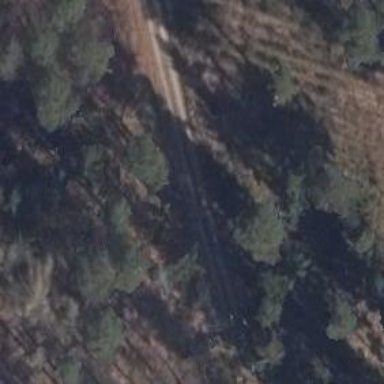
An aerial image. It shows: Track road with grade4 tracktype.